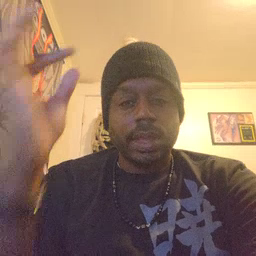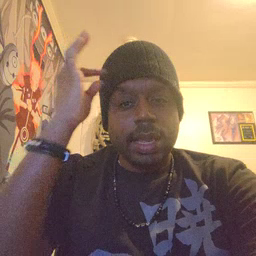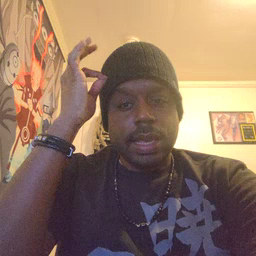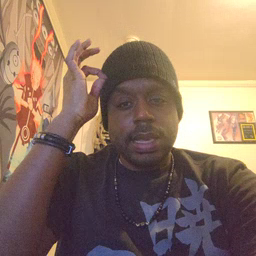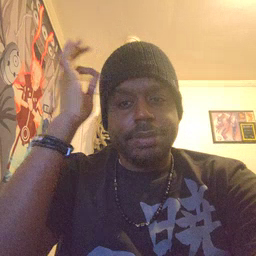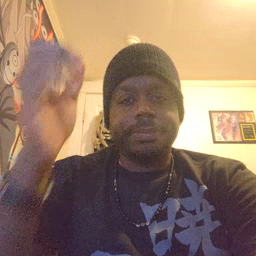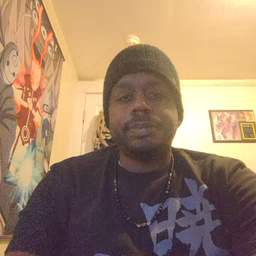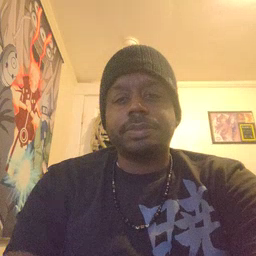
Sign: hair